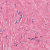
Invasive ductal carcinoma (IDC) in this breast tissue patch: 0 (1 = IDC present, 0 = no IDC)